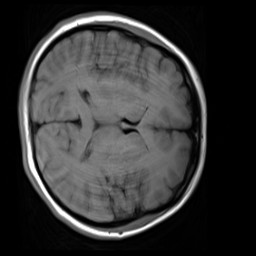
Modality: T1w
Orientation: axial
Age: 21
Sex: female
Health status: healthy
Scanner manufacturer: siemens
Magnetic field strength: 3 T
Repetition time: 4.1 s
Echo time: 0.0085 s